Question: Currently, I got the problem to get message from nodejs

In client (that separated from nodejs),
'''
'use strict';
angular.module('app').controller('RegisterCtrl', function ($scope, alert, $auth) {
$scope.submit = function () {
$auth.signup({
email: $scope.email,
password: $scope.password
})
.then(function (res) {
alert('success', 'Account Created!', 'Welcome, ' + res.data.user.email + '! Please email activate your account in the next several days.');
})
.catch(function (err) {
alert('warning', 'Unable to create account :(', err.message);
});
};
});
'''
Although, On Nodejs passport I get the error "email already taken" but it can't pass this message into client, client just receive 401 (unauthorized).
I also install connect-flash and set
'''
app.post('/auth/register', passport.authenticate('local-register', {
failureFlash : true // allow flash messages
}), function (req, res) {
emailVerification.send(req.user.email, res, req);
createSendToken(req.user, res);
});
'''
but still no luck. How can I get this message? Thanks
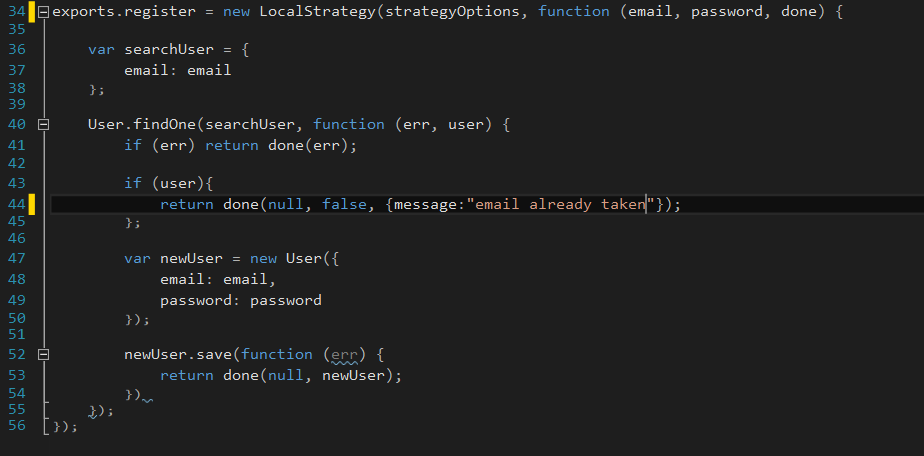
Answer: The flash message is set to 'req' and not returned in HTTP response. If you were to render HTML on the server you could use it, but it does not work for AJAX.
Whilst I don't know why you are using authentication library for handling registrations, you could achieve this with the <URL>. An untested example:
'''
app.post('/auth/register', function(req, res, next) {
passport.authenticate('local-register', function(err, user, info) {
if (err) return next(err);
if (user) {
req.logIn(user, function(err) {
if (err) return next(err);
emailVerification.send(req.user.email, res, req);
createSendToken(req.user, res);
});
// Register failed, flash message is in info
} else {
res.status(400).json(info);
}
})(req, res, next);
});
'''